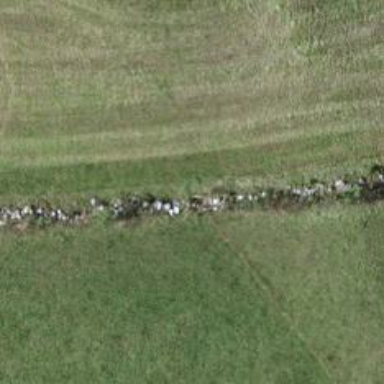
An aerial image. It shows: Wall made of dry stone.